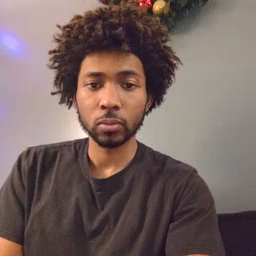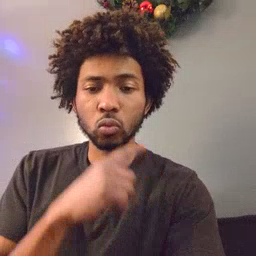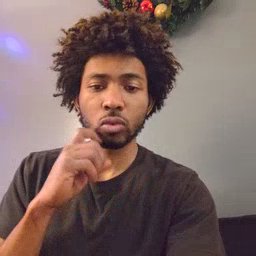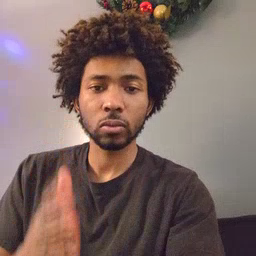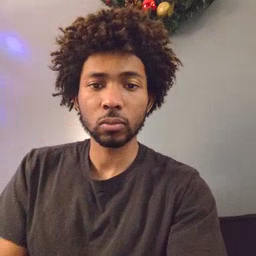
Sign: dryer